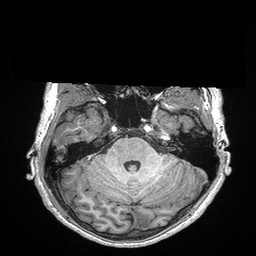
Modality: T1w
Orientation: coronal
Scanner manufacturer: siemens
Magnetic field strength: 3 T
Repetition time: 2.3 s
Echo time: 0.00298 s